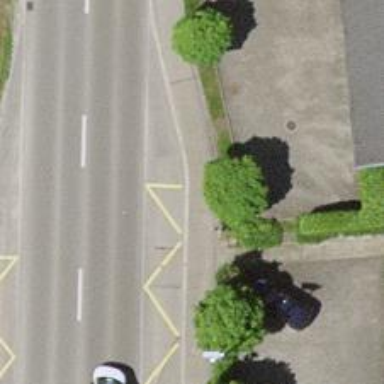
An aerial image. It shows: Platform for public transport on the road.